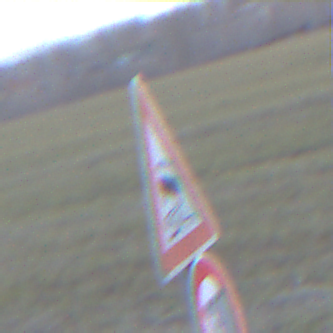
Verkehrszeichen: SchleuderOderRutschgefahr
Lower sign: Geschwindigkeit130
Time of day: SunriseSunset
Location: Outdoor (Nature)
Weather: PartlyCloudy
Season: NotSpecified
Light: Natural